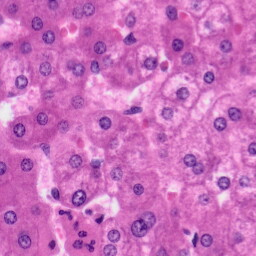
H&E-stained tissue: Liver